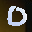
Label: 0